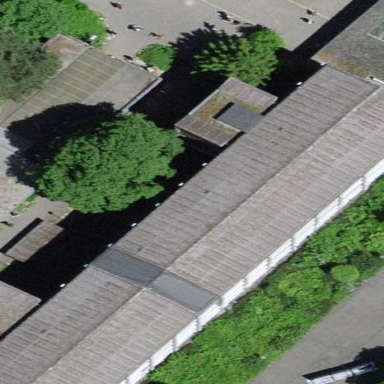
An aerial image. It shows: School building.